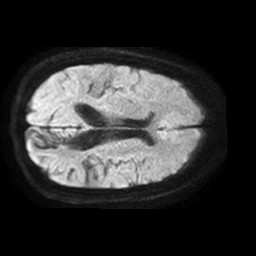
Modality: TRACE
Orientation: axial
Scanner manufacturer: philips
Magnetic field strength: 1.5 T
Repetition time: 3.409 s
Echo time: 0.06922 s